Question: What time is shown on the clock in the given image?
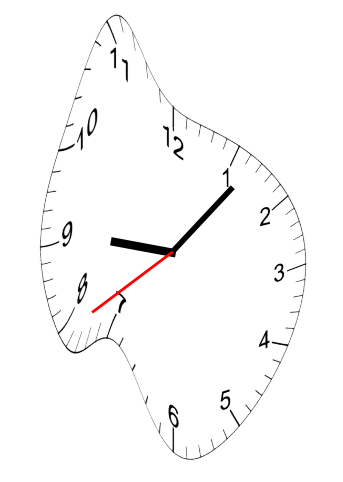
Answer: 09:06:39